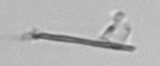
Label: fiber_TAG_external_detritus